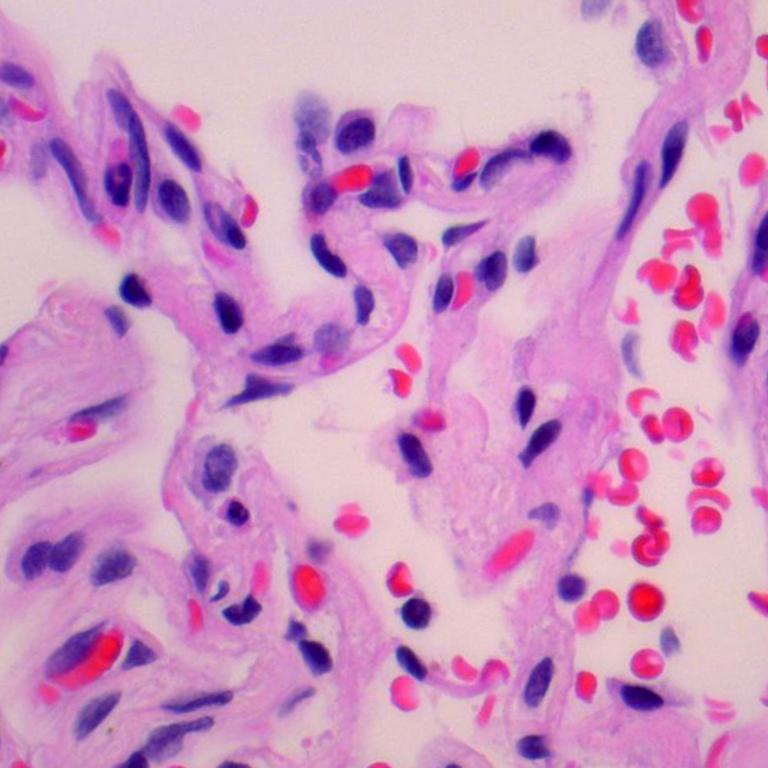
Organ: lung
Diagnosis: benign